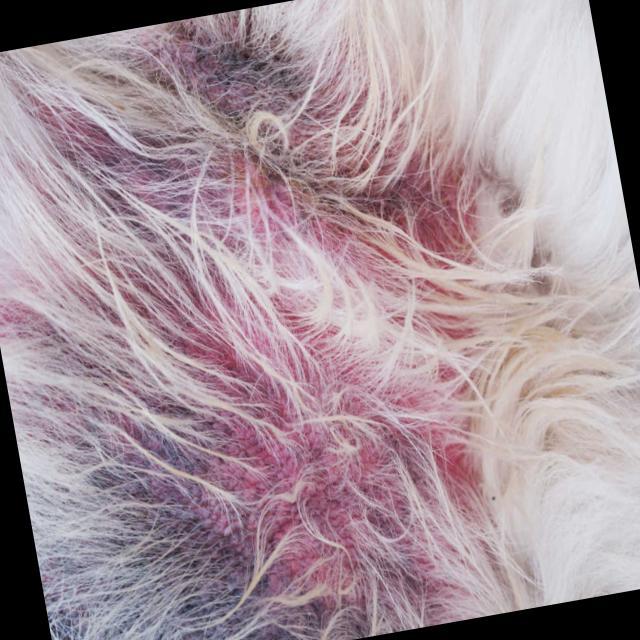
Canine fungal skin infection — characterized by alopecia, scaling, crusting, and circular lesions. Common agents include Malassezia and Candida species.